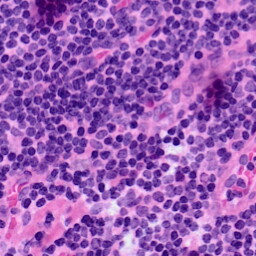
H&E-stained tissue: LymphNode